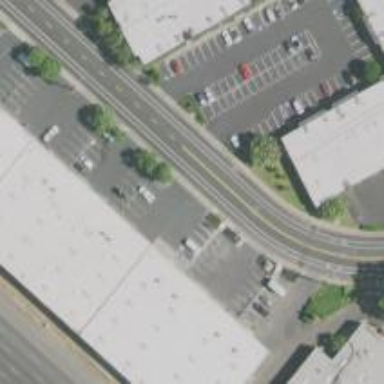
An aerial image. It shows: Unmarked road crossing.